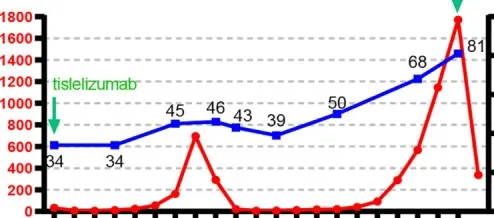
Response evaluation during the clinical course including changes in imaging and quantitative data. IuPD (immunity unconfirmed progressive disease); icPD (immunity confirmed progressive disease). (A) Trends in the levels of tumor monitoring indicators, including AFP (left Y-axis) and tumor diameters (right Y-axis) corresponding to the treatment timeline. X-axis showing the date of the disease course. The frequency of imaging evaluations is less than that of AFP.
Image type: chart (chart)